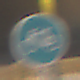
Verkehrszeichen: Radweg
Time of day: Night
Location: Outdoor (Urban)
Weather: PartlyCloudy
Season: NotSpecified
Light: Artificial